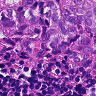
Metastatic tissue present: yes